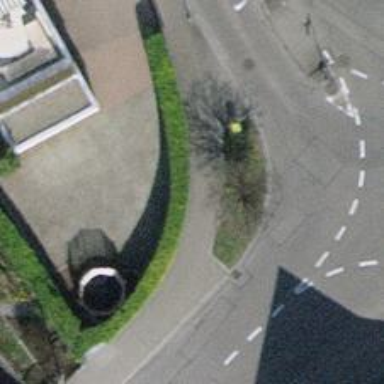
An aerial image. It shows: Post box.